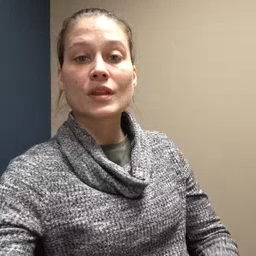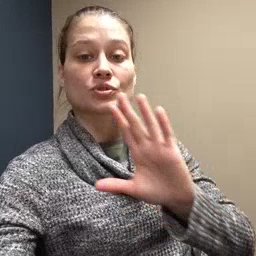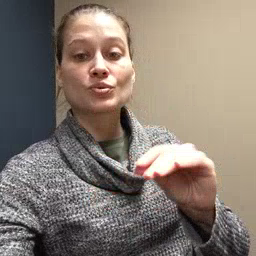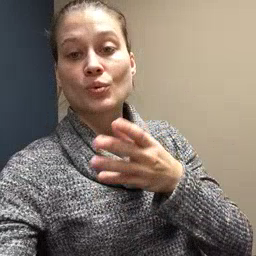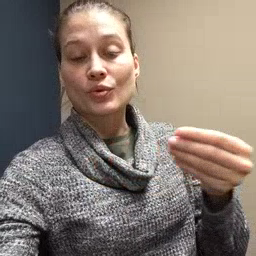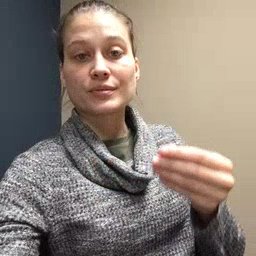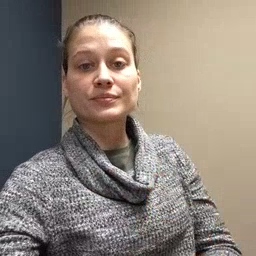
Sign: story